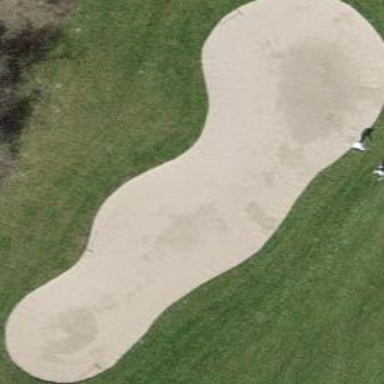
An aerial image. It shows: Sand bunker on golf course.